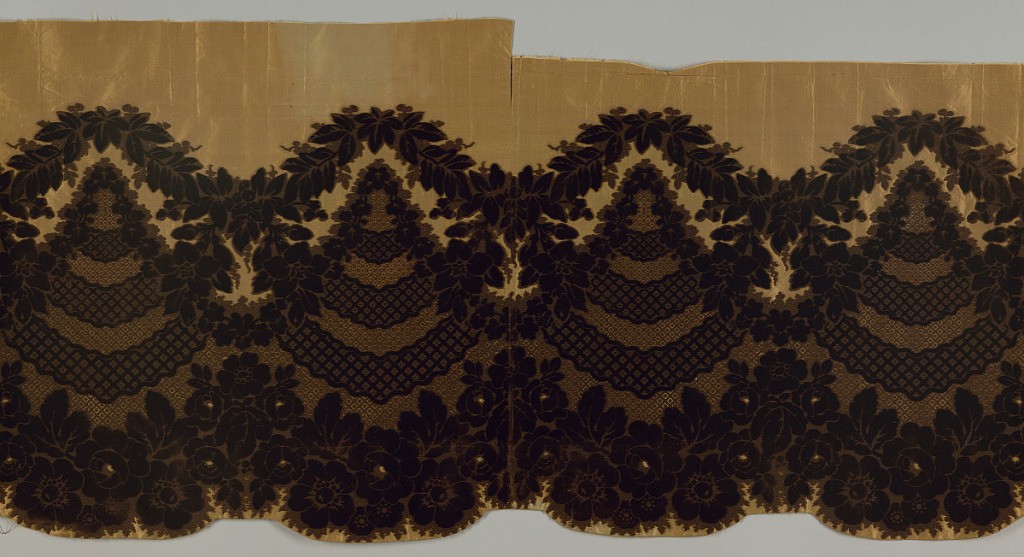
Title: Fragment
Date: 19th century
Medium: silk Technique: cut and uncut voided supplementary warp pile (velvet) in a plain weave foundation
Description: Fragment with dark brown cut and uncut voided pile on a light brown ground. At top is a repeating pattern of a curved band of flowers in cut pile on an uncut voided ground. Below are triangular shapes with alternate curved stripes of cut and uncut voided velvet in diamond and flower shapes. Just below is a scalloped edge with a flower garland in cut and uncut pile.